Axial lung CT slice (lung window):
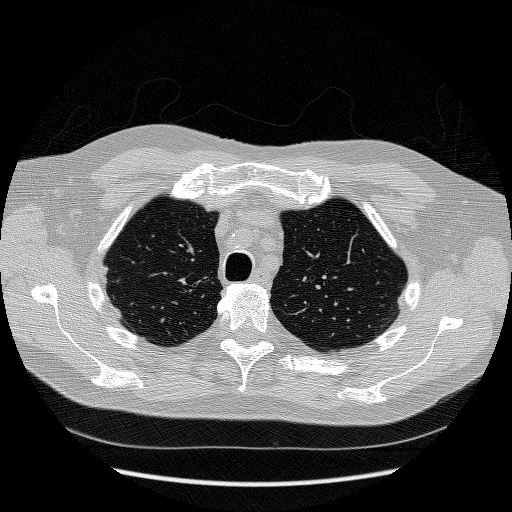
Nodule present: no